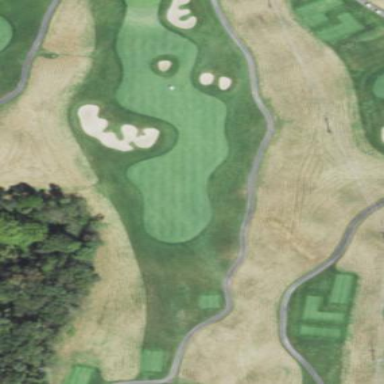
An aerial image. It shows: Golf fairway surrounded by grass.